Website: crate-barrel
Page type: billing-address
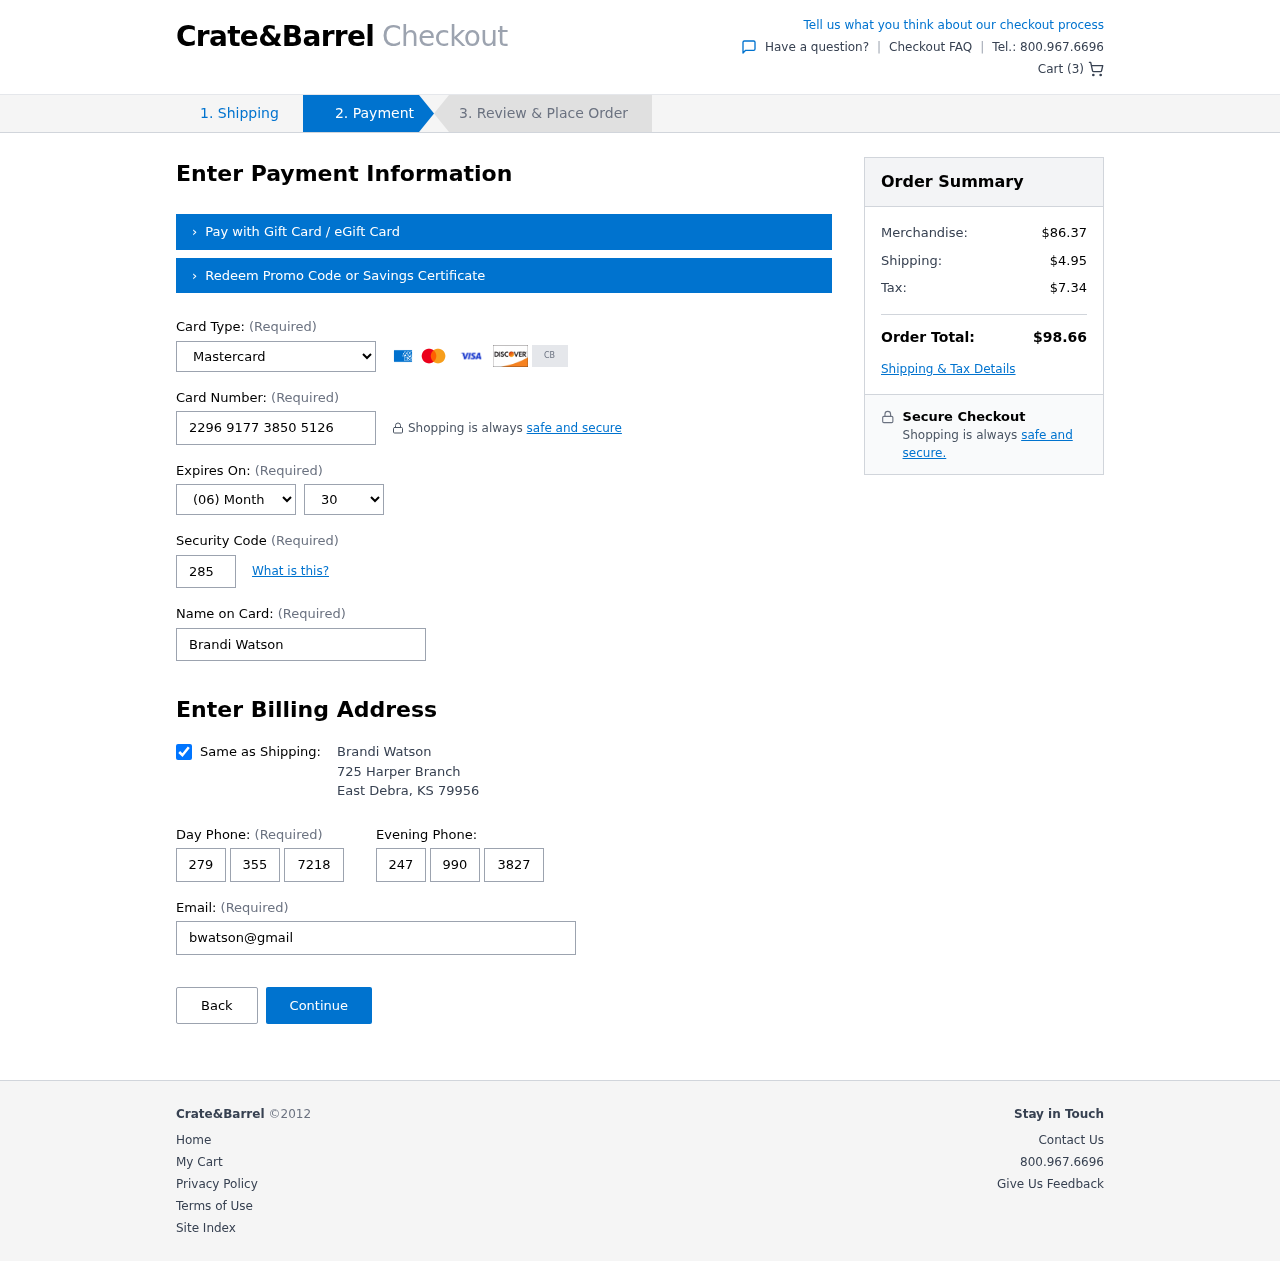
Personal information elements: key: PII_CARD_CVV
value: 285
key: PII_CARD_EXPIRY_MONTH
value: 06
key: PII_CARD_EXPIRY_YEAR
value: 30
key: PII_CARD_NUMBER
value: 2296 9177 3850 5126
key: PII_CARD_TYPE
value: Mastercard
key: PII_CITY
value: East Debra
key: PII_EMAIL
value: bwatson@gmail.com
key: PII_FULLNAME
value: Brandi Watson
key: PII_PHONE_ALT_AREA
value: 247
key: PII_PHONE_ALT_PREFIX
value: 990
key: PII_PHONE_ALT_SUFFIX
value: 3827
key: PII_PHONE_AREA
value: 279
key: PII_PHONE_PREFIX
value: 355
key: PII_PHONE_SUFFIX
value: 7218
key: PII_POSTCODE
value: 79956
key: PII_STATE_ABBR
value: KS
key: PII_STREET
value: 725 Harper Branch
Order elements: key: ORDER_NUM_ITEMS
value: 3
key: ORDER_SUBTOTAL
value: $86.37
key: ORDER_SHIPPING_COST
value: $4.95
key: ORDER_TAX
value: $7.34
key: ORDER_TOTAL
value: $98.66